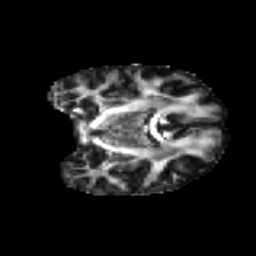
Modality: FA
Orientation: coronal
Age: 42
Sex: female
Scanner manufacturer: ge
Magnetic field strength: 3 T
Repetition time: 7.8 s
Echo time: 0.0611 s